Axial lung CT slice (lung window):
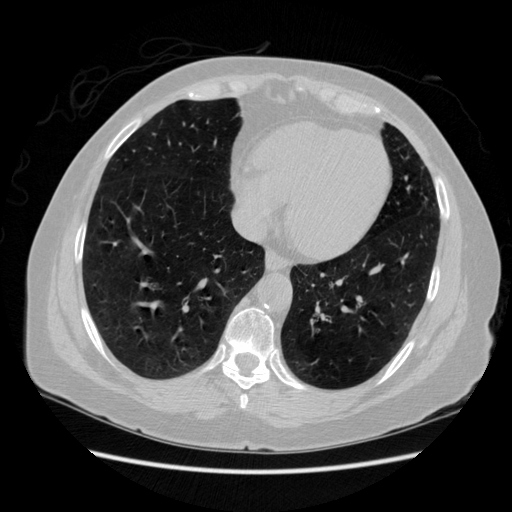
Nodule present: no